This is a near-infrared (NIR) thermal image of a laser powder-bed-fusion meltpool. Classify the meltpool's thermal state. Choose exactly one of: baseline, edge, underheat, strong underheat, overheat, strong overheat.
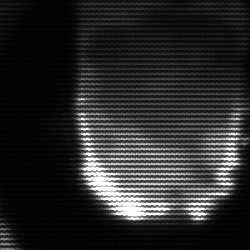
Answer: baseline